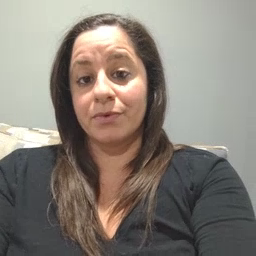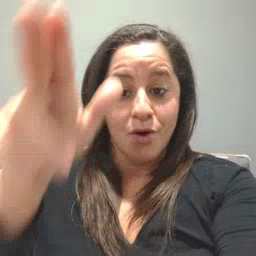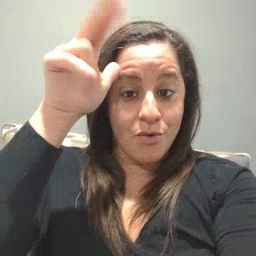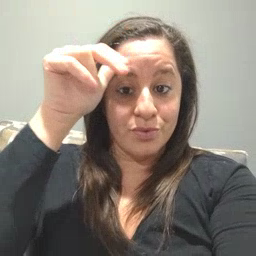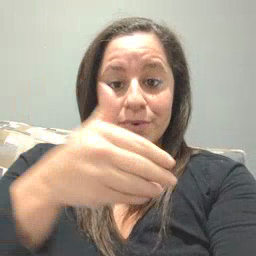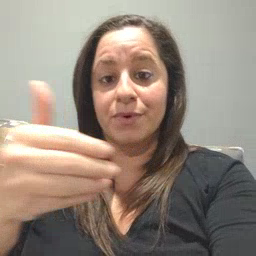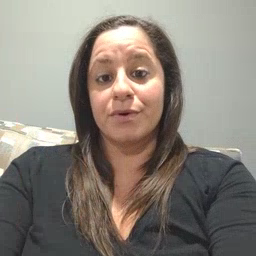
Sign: donkey